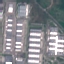
Land use / land cover: Industrial